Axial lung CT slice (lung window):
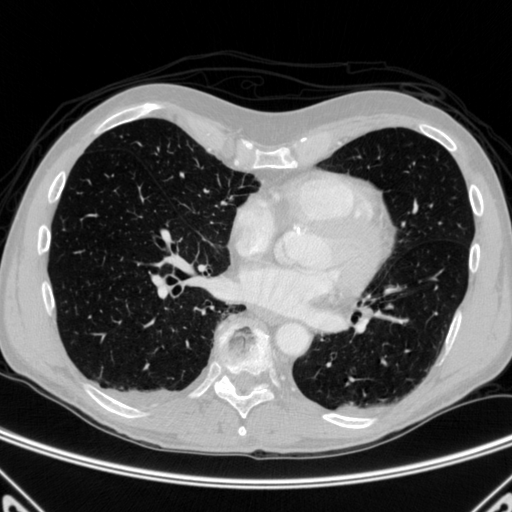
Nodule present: no